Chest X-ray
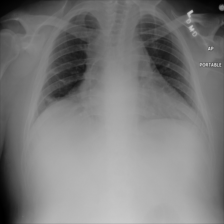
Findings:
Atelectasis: positive
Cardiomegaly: negative
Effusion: negative
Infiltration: negative
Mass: negative
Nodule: negative
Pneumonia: negative
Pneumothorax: negative
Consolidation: negative
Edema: negative
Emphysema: negative
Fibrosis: negative
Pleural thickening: negative
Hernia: negative